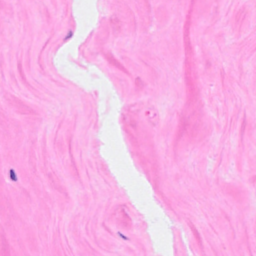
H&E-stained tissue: Breast